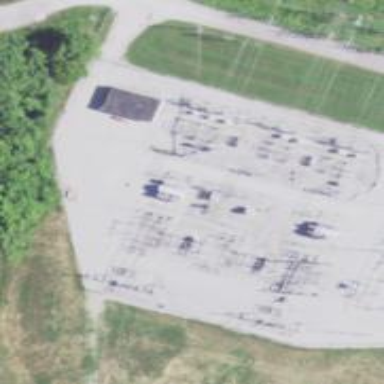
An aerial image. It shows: Switch for power supply.